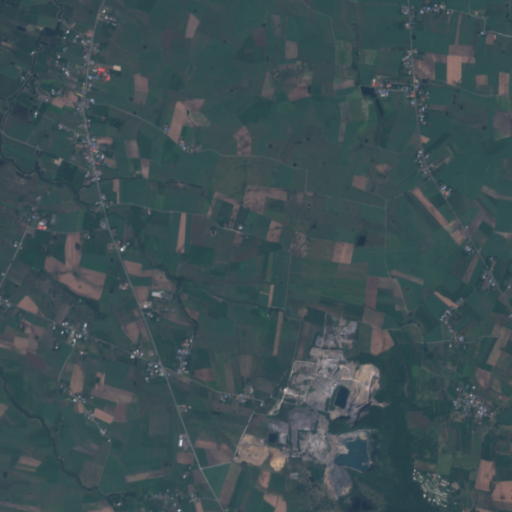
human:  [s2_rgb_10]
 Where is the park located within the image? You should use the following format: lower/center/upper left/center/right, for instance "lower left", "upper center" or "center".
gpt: The park is located in the lower right of the image.
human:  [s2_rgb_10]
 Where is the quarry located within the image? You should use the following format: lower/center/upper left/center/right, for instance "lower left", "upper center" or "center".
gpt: The quarry is located in the lower right of the image.
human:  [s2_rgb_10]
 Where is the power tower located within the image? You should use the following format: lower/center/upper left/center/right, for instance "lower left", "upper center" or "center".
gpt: There is no power tower in the image.